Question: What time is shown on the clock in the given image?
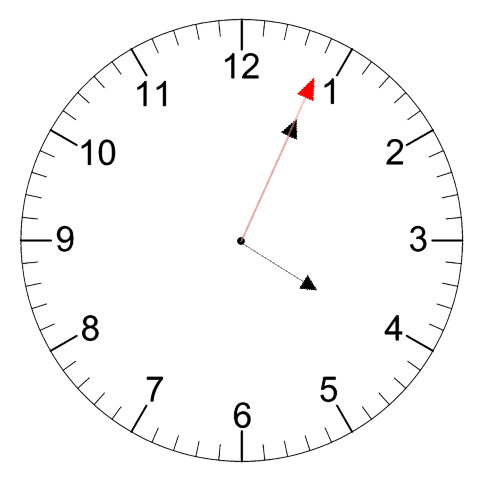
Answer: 04:04:04